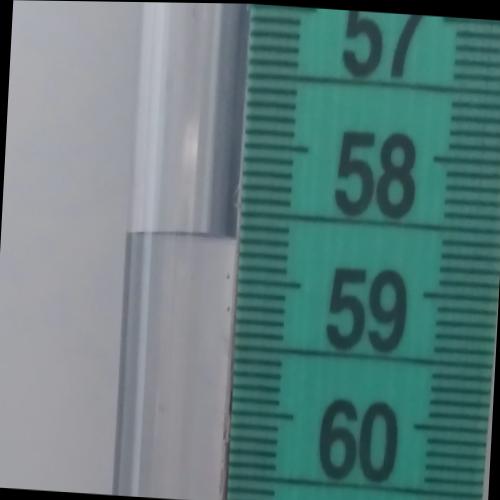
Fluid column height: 58.7 cm